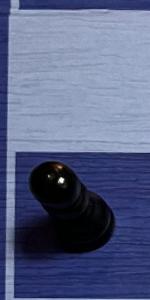
Label: Pawn_Black